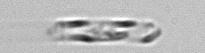
Label: Dactyliosolen_fragilissimus